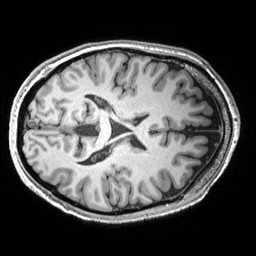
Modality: T1w
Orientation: axial
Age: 30
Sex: male
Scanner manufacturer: siemens
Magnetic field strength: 3 T
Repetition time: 2.53 s
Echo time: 0.00299 s